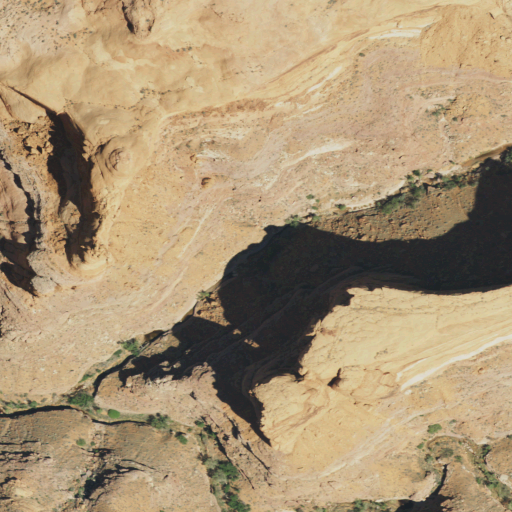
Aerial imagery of valley in Utah named Knowles Canyon containing shrub, barren land, and evergreen forest